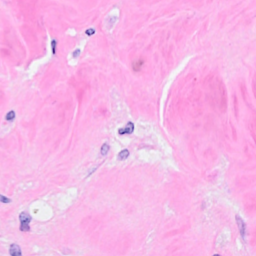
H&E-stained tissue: Breast